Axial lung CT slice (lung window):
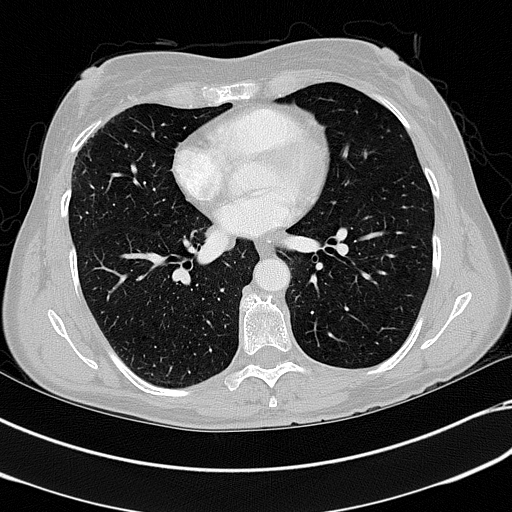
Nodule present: no